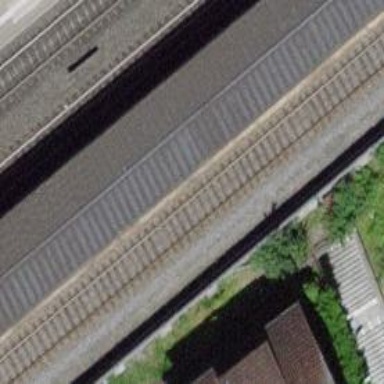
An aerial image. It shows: Public transport stop position.